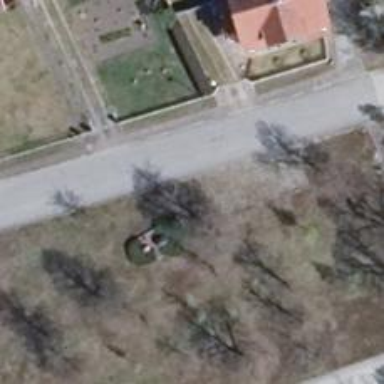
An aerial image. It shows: Memorial site with historic significance.